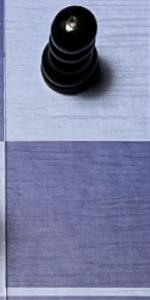
Label: Empty